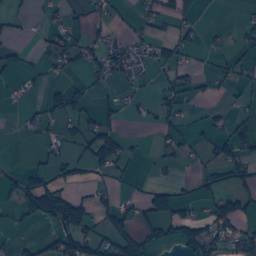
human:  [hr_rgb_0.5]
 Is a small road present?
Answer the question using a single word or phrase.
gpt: yes

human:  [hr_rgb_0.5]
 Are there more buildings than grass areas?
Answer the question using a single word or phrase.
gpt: yes

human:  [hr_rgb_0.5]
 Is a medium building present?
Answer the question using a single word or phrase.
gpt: yes

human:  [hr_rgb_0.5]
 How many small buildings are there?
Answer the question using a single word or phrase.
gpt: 786

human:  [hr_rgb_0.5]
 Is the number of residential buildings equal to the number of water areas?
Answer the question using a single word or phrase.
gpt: no

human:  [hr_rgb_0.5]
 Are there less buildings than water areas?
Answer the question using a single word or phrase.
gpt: no

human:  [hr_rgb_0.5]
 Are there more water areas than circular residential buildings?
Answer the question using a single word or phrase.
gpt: yes

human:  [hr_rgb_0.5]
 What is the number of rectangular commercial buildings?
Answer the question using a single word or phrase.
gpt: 7

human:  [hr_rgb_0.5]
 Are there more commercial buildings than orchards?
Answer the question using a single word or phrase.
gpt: yes

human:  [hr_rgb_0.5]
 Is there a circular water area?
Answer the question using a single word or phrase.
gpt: yes

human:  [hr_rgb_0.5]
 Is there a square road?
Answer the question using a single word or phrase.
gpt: no

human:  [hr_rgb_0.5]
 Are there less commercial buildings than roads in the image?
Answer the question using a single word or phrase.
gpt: yes

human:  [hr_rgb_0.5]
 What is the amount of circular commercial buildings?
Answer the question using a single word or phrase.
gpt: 0

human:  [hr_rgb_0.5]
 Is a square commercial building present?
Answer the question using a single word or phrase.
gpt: no

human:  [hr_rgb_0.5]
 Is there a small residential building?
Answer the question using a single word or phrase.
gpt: yes

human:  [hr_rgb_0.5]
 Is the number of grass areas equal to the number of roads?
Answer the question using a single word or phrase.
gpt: no

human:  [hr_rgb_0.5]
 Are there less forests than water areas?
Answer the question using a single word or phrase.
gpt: no

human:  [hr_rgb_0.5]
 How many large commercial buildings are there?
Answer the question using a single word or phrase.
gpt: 0

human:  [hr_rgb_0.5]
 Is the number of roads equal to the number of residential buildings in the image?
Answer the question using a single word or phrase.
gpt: no

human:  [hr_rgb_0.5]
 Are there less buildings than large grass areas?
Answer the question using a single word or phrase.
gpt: no

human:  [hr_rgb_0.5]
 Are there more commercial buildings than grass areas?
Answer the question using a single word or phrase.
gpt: no

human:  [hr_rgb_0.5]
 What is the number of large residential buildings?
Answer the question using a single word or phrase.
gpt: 0

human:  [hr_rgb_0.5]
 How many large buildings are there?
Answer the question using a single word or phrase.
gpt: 0

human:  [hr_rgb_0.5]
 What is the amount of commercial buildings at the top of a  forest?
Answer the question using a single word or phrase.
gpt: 11

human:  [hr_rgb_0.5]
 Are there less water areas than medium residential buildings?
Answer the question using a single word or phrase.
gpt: no

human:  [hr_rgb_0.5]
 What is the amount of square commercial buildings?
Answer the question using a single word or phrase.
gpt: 0

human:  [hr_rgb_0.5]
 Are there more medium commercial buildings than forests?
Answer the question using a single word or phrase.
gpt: no

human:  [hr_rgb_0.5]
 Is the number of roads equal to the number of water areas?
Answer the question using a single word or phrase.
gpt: no

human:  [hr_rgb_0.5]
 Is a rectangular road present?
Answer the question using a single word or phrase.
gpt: no

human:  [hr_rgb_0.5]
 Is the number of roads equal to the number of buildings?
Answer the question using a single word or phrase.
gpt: no

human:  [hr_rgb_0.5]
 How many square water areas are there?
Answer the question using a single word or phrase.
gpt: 3

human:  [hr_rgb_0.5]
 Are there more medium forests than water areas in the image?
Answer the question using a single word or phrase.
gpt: yes

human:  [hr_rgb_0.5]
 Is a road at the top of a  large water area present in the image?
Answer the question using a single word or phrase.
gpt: yes

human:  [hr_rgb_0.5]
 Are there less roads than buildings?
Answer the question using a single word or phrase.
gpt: yes

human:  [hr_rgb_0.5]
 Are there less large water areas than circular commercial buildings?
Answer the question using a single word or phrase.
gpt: no

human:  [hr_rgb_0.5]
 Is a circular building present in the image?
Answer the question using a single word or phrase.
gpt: yes